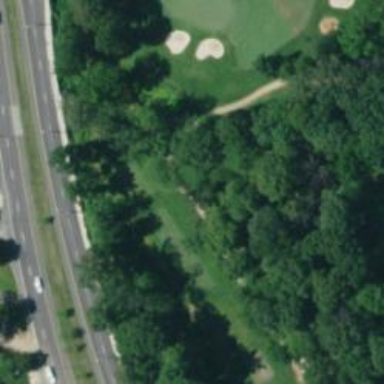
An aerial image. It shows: Grassy area designated as golf tee.